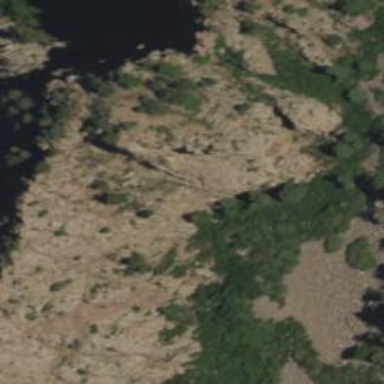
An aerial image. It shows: Cliff in nature.